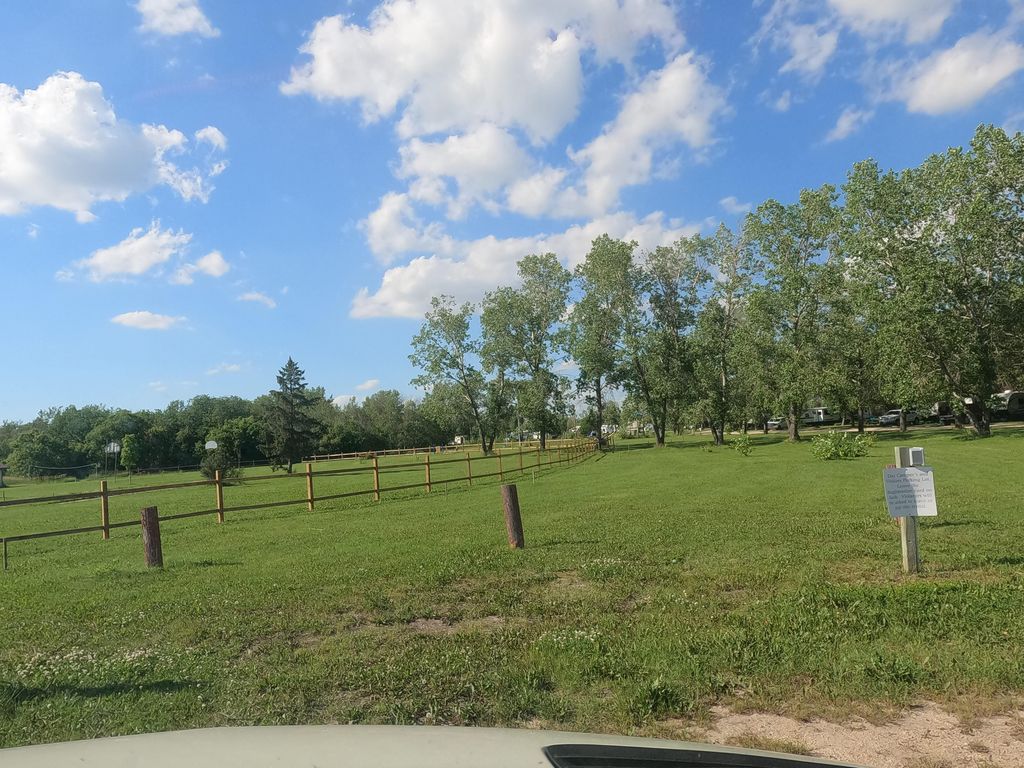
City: winnipeg